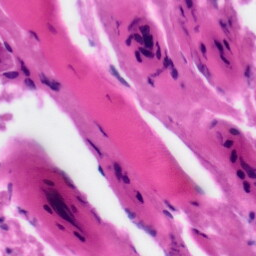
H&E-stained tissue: Tonsil